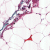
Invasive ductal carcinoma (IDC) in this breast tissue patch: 0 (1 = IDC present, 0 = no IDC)